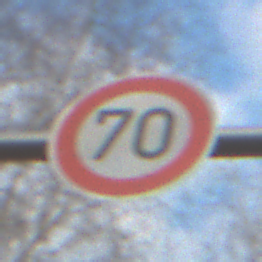
Verkehrszeichen: Geschwindigkeit70
Umgebung: Outdoor, Nature
Tageszeit: MorningAfternoon
Wetter: PartlyCloudy
Licht: Natural
Jahreszeit: Autumn
Kontrast: LowContrast